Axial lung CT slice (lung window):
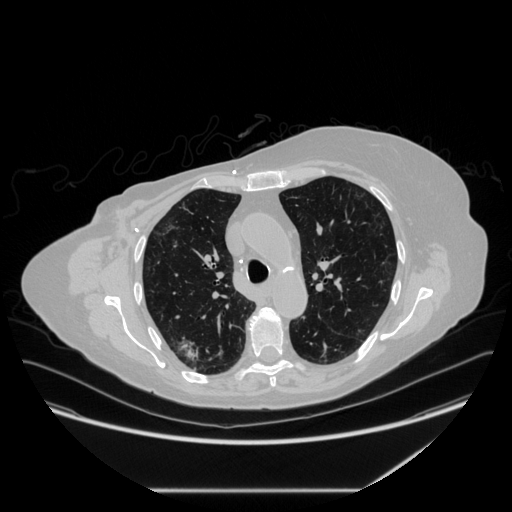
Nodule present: no